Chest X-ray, AP view. Patient: 60 years old, sex F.
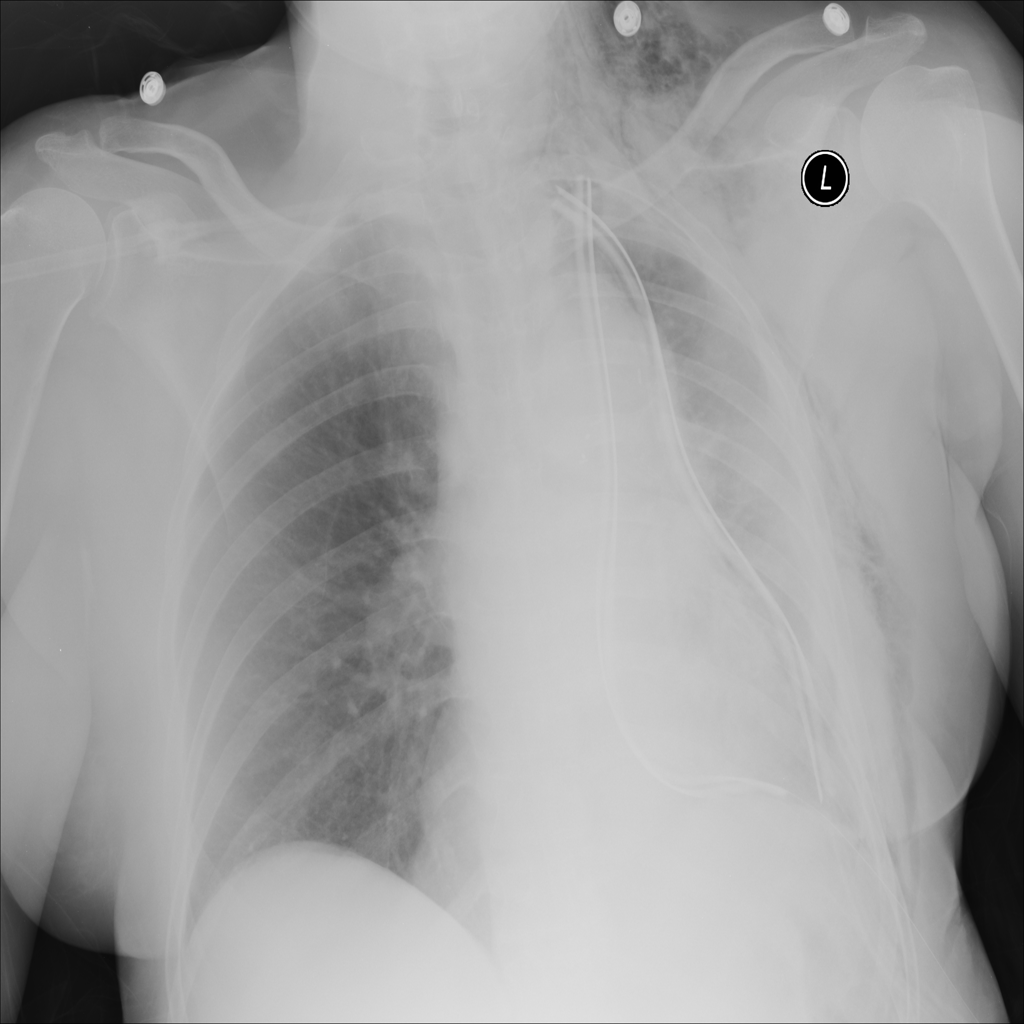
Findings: Pneumothorax